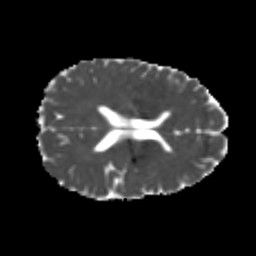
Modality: MD
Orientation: axial
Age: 22
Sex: female
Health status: healthy
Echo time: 0.074 s